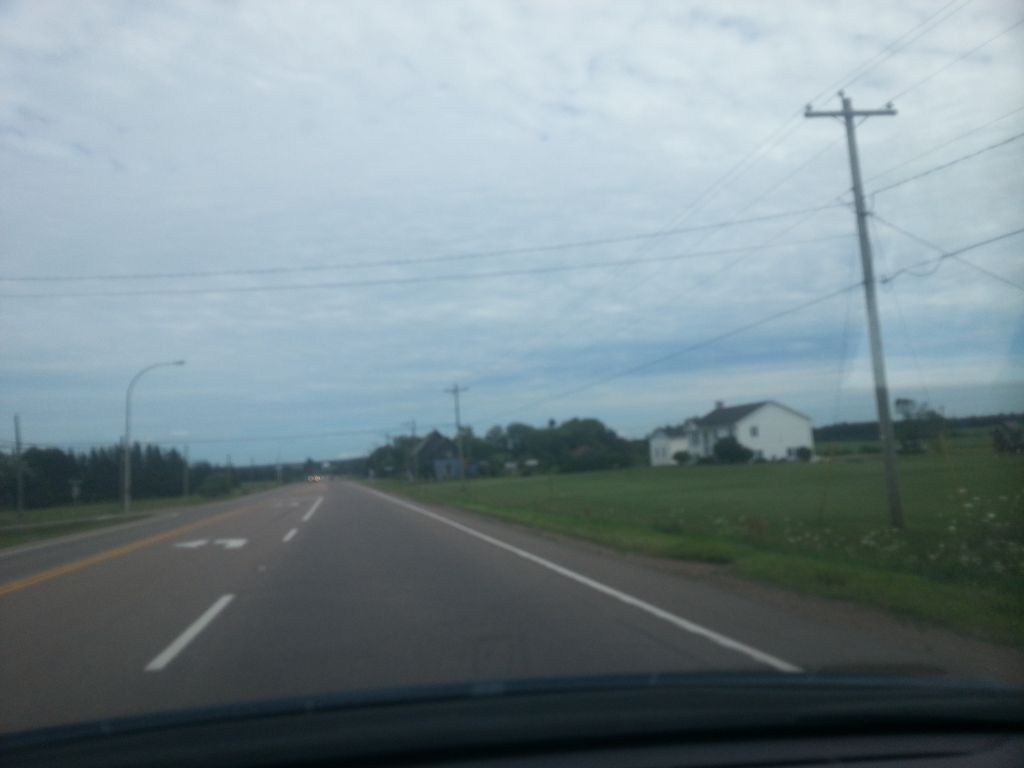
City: charlottetown